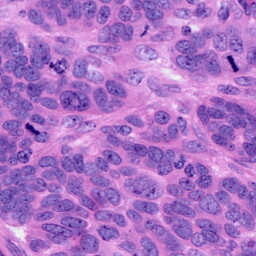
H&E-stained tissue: Ovarian